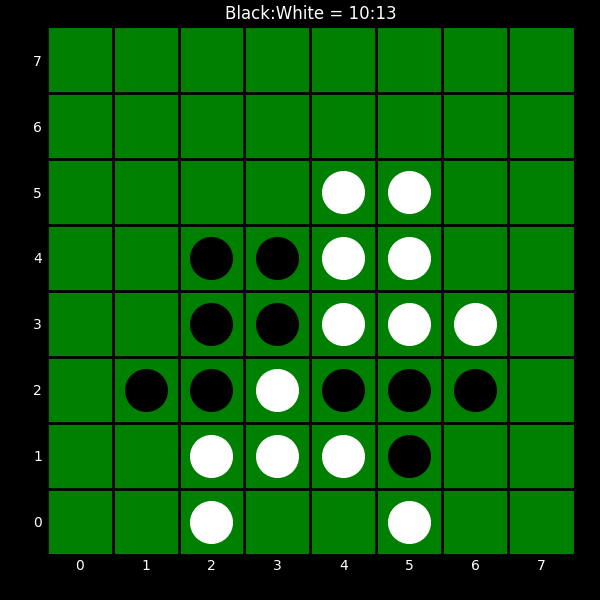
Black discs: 10
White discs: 13